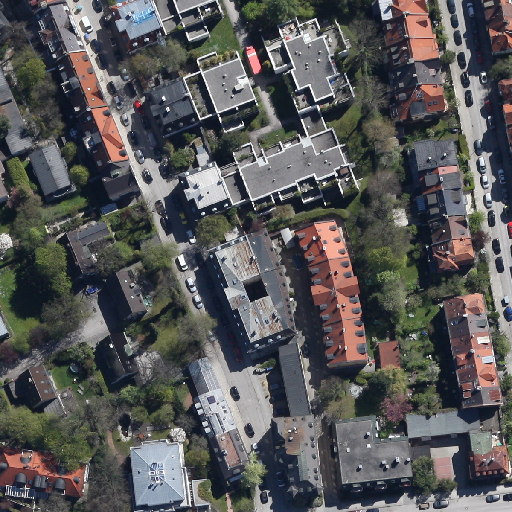
Referring expression: light-duty vehicle in the parking area